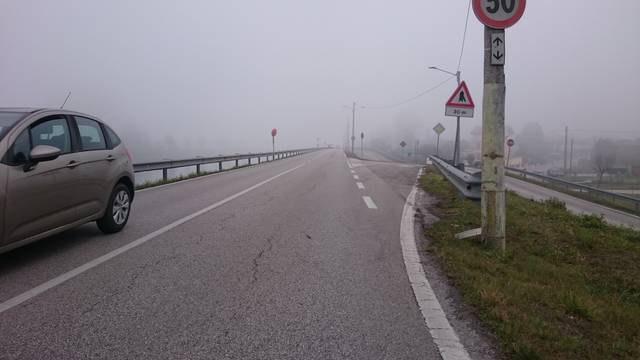
Region: Italy
Coordinates: 45.384, 11.891